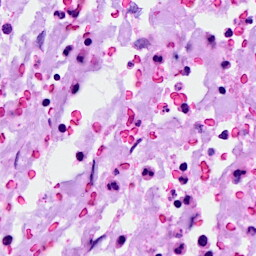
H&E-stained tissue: Breast